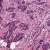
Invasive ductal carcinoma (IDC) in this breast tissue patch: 0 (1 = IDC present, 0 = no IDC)